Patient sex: M
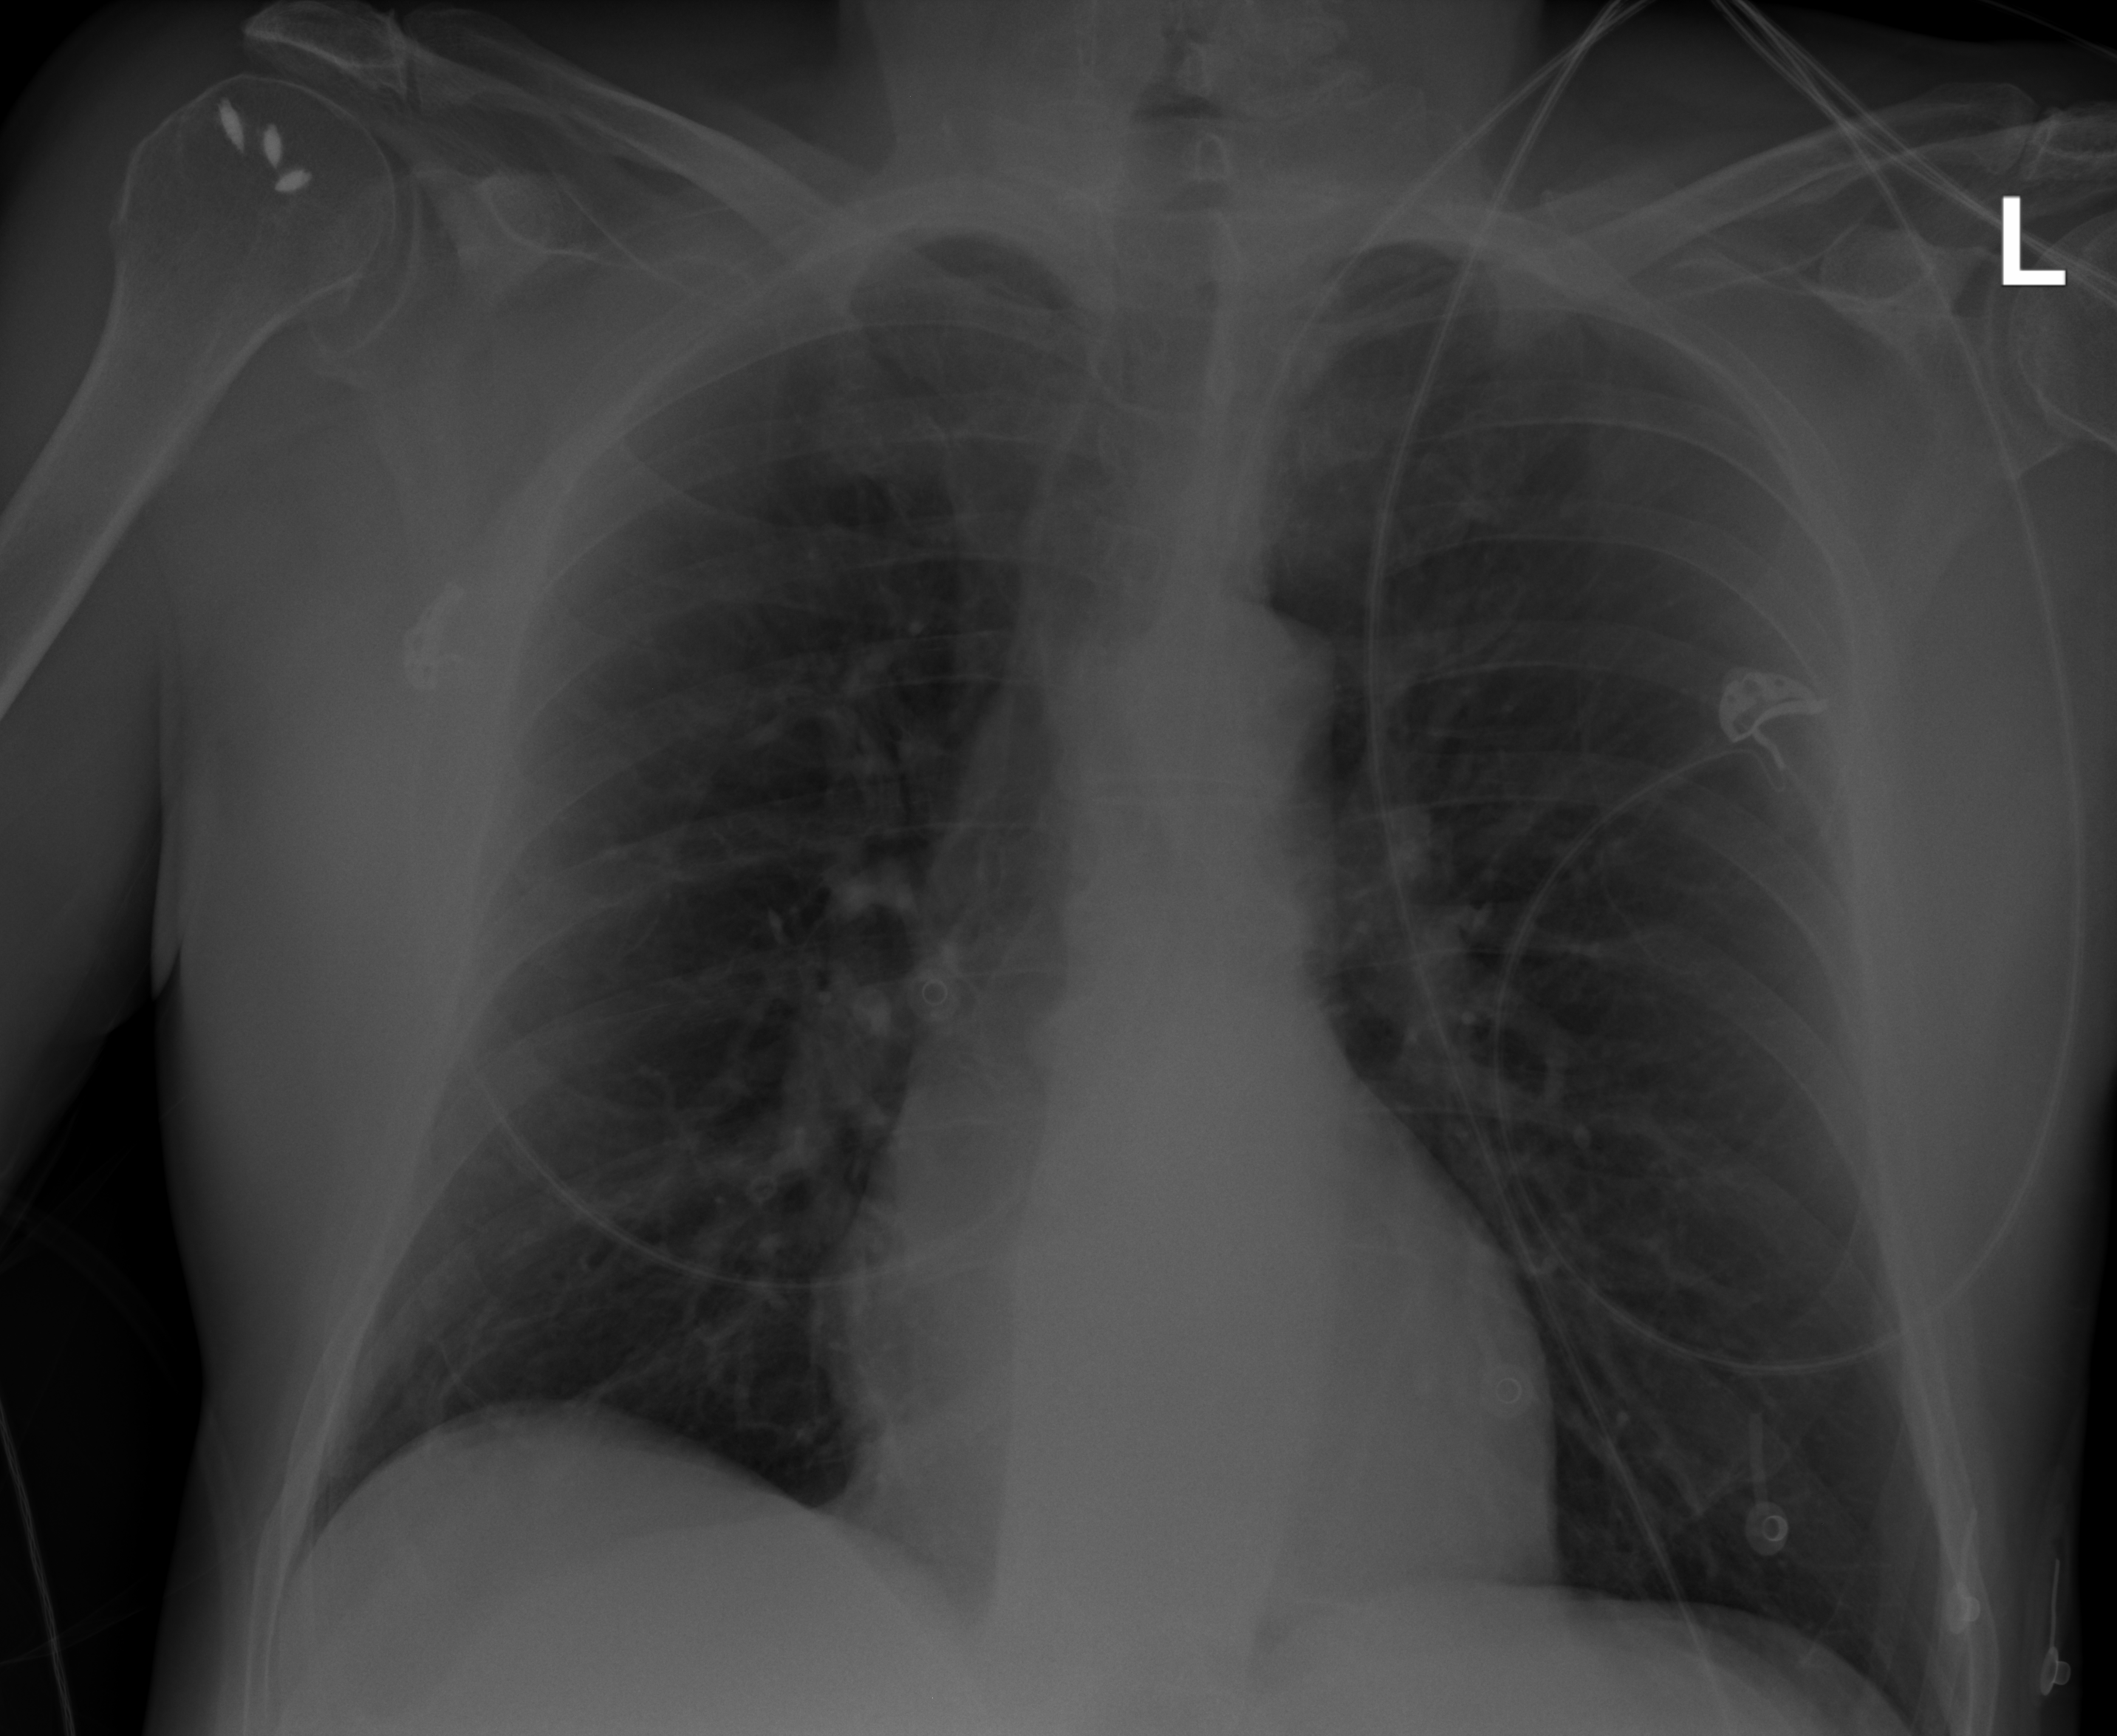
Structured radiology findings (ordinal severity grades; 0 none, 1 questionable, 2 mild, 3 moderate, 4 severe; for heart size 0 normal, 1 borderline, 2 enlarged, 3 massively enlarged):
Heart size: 0
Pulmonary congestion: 0
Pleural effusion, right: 0
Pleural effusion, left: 0
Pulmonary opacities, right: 0
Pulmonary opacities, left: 0
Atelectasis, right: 2
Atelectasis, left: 2